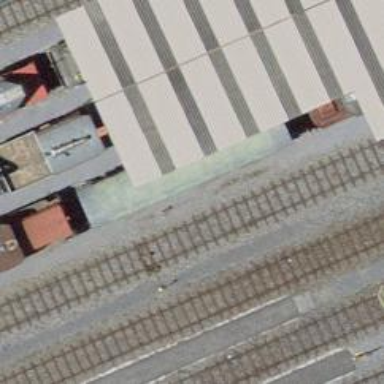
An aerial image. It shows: Railway yard with one track.